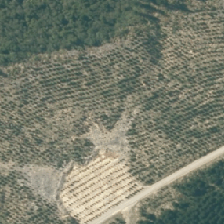
Land cover: harvested_forest